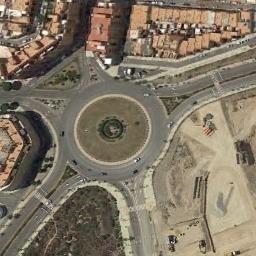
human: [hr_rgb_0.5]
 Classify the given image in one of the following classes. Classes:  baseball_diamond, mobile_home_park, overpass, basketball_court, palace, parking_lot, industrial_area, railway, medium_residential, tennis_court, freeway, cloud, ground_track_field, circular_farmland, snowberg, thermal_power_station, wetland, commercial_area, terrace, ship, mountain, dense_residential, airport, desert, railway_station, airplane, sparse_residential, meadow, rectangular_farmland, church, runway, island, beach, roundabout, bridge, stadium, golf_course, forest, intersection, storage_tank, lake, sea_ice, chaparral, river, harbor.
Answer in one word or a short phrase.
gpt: roundabout